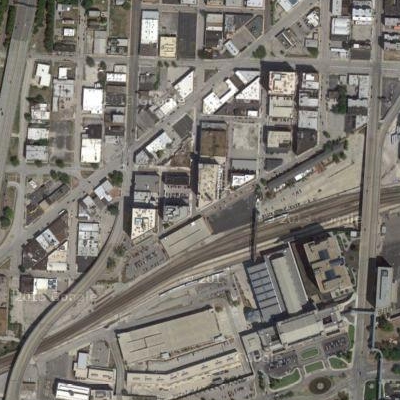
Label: Industry